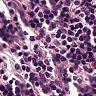
Metastatic tissue present: no